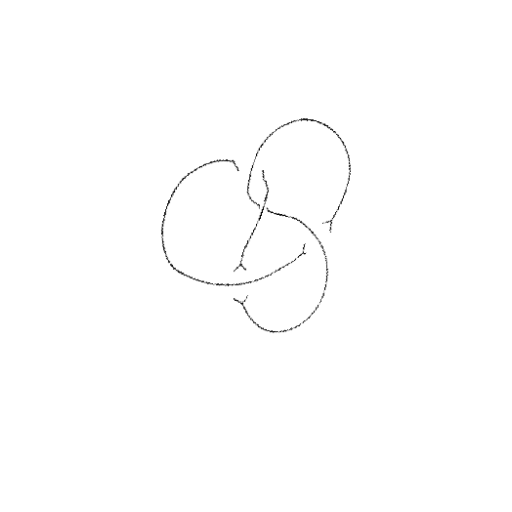
Crossing number: 4